Field crop: maize
Growth stage: 1
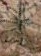
Species: salsola